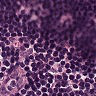
Metastatic tissue present: no